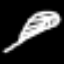
Label: leaf